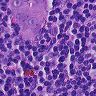
Metastatic tissue present: yes